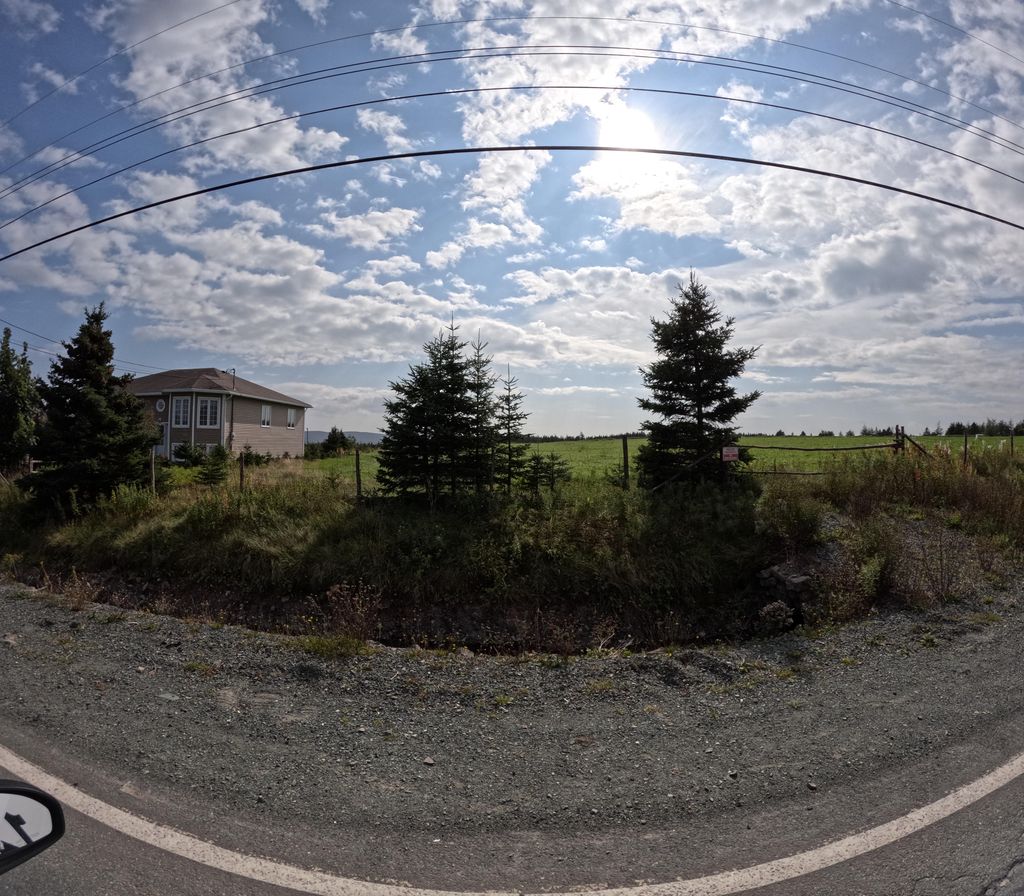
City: st_johns